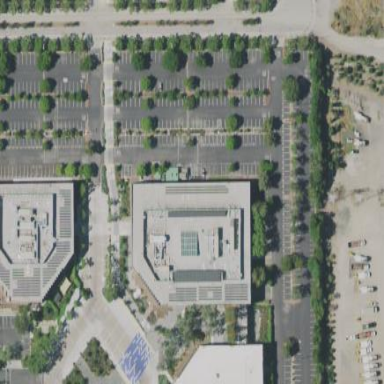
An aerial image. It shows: Office building.